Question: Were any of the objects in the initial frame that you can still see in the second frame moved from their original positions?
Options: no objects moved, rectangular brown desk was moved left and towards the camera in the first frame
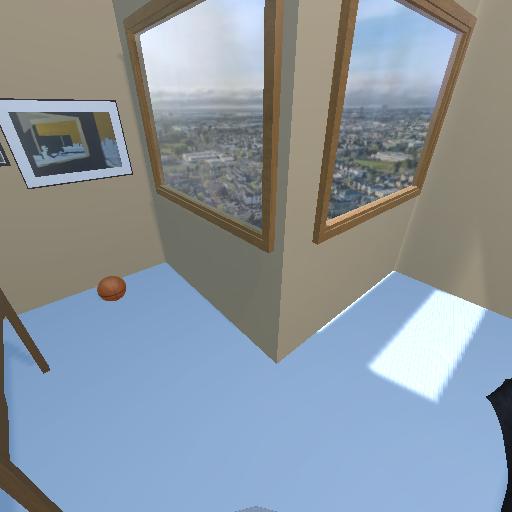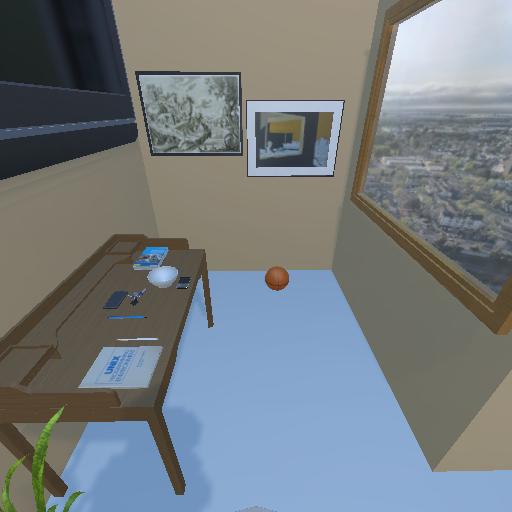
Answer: no objects moved